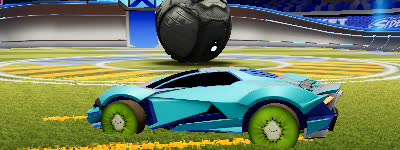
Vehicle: werewolf